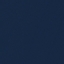
Land use / land cover: SeaLake